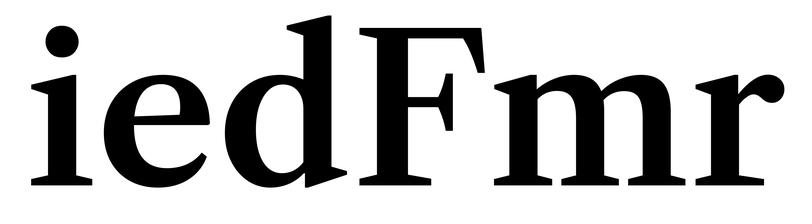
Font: LibreCaslonText_SemiBold